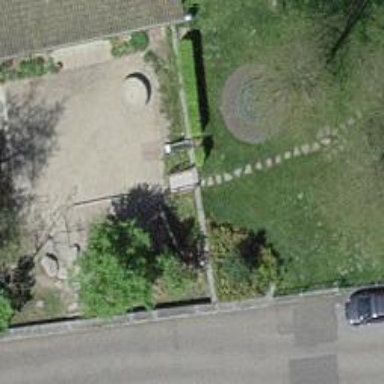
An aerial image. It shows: Playground area for leisure activities on the land.